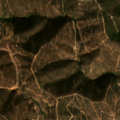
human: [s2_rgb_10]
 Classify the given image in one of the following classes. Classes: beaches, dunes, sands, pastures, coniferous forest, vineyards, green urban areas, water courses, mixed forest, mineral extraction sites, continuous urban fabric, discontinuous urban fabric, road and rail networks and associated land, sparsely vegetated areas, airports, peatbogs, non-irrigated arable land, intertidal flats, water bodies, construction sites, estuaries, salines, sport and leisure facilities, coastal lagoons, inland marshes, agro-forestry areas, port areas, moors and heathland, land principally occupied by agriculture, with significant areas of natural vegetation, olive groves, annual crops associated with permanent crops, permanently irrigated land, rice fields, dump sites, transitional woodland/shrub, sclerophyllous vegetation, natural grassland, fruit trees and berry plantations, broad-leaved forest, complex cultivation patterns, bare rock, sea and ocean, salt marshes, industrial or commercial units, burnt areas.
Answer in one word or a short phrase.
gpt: broad-leaved forest, sclerophyllous vegetation, transitional woodland/shrub